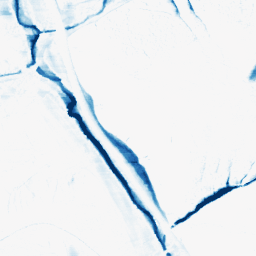
Category: morphological
Decomposition family: morphological_ellipse
Decomposition parameters: operation: closing
width: 5
height: 20
Upsampling method: edge_directed
Upsampling parameters: scale: 2
Upsampling scale: 2